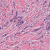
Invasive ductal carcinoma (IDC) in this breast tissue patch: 1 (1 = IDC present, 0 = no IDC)